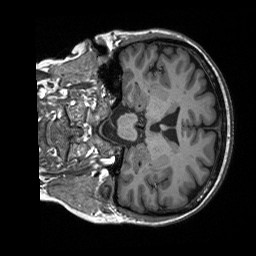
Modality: T1w
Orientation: coronal
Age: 50
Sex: female
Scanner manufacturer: siemens
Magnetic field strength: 3 T
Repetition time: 2.4 s
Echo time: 0.00226 s